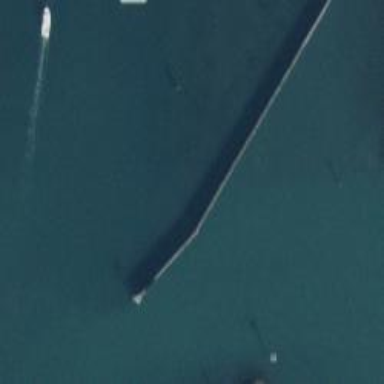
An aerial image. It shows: Breakwater structure.